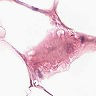
Metastatic tissue present: no